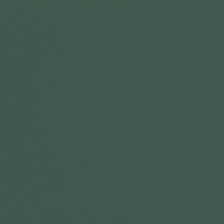
Land cover: lake_pond